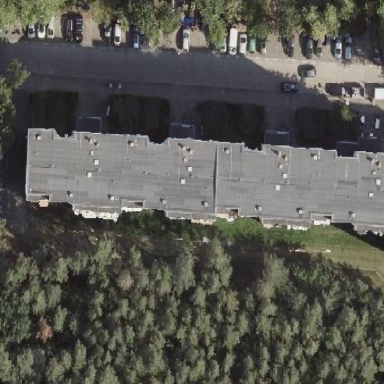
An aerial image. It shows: Flat-roofed apartment building.